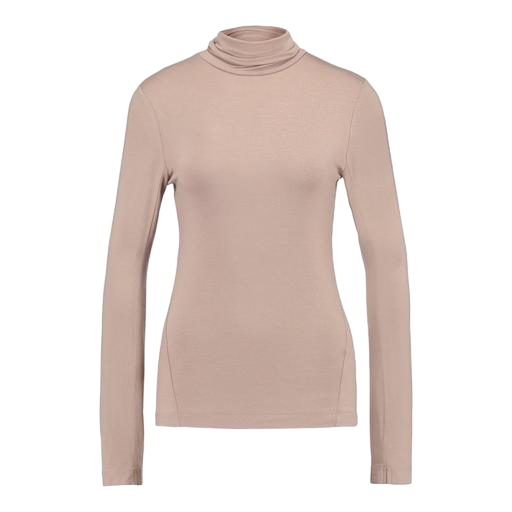
high-neck top, pink polo-neck top, high-neck ribbed-jersey t-shirt, white background